Field crop: maize
Growth stage: 2
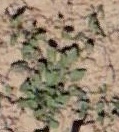
Species: convolvulus